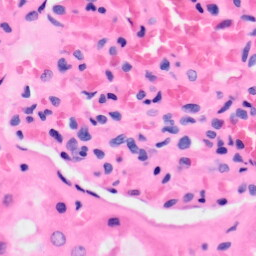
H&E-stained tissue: Kidney